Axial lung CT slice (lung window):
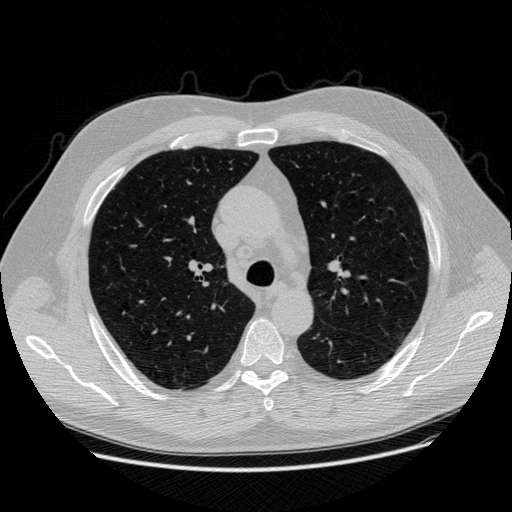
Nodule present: no